Brain MRI, t1w sequence, axial 2D slice.
Patient: age 42, sex F, weight 78 kg, height 1.78 m
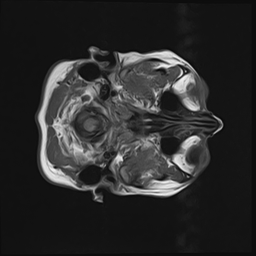